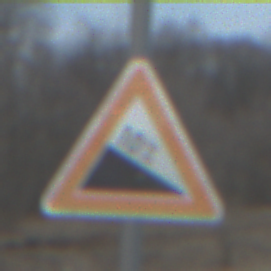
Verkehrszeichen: Gefaelle10
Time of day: SunriseSunset
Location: Outdoor (RoadRail)
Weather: PartlyCloudy
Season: NotSpecified
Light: Natural